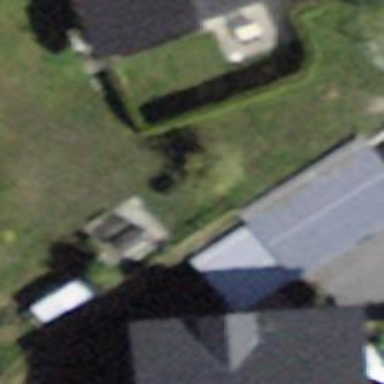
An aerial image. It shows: Carport building.